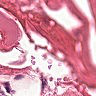
Metastatic tissue present: no